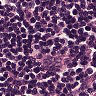
Metastatic tissue present: no